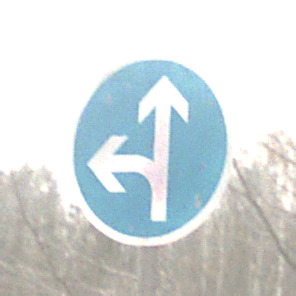
Verkehrszeichen: VorgeschriebeneFahrtrichtungGeradeausOderLinks
Umgebung: Outdoor, Nature
Tageszeit: MorningAfternoon
Wetter: PartlyCloudy
Licht: Natural
Jahreszeit: Winter
Kontrast: MediumContrast